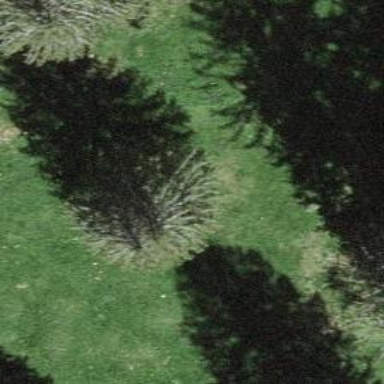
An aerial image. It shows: Single tag "natural: tree."